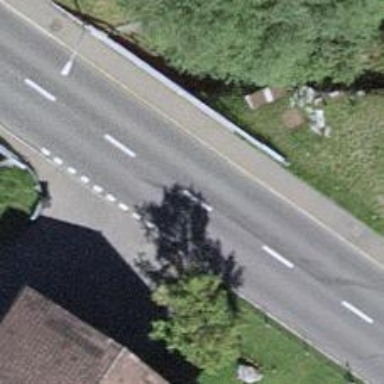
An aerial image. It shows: Secondary road on asphalt bridge.